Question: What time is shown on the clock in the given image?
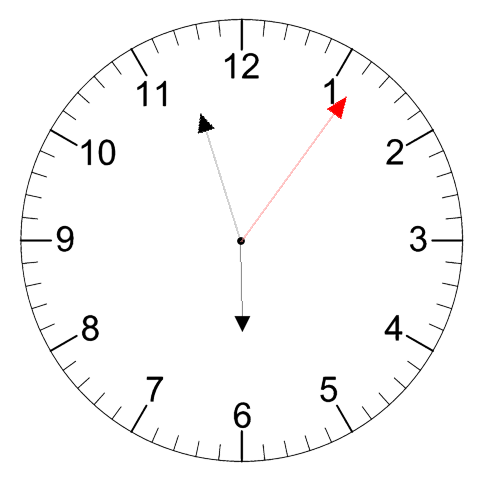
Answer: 05:57:06